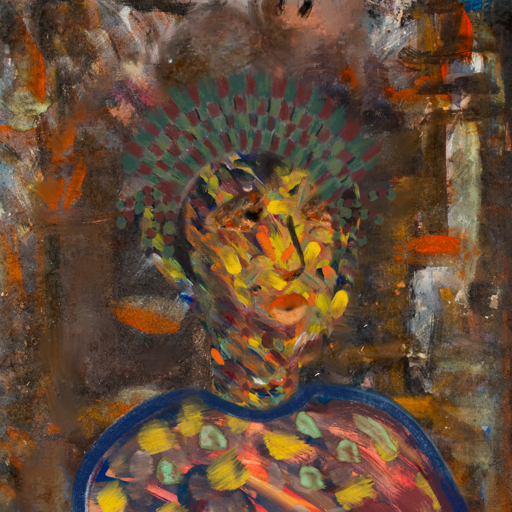
Background: GypsyQueen, Head And Neck Side: An_Impression, Face Side: Gypsy_Queen, Bust: Mother_And_Son_Mother, Hair Side: Roy_Bahadur, Head Accessory: After_Raid_Crown, Second Necklace: Blank, Necklace: Blank, Baby: Blank